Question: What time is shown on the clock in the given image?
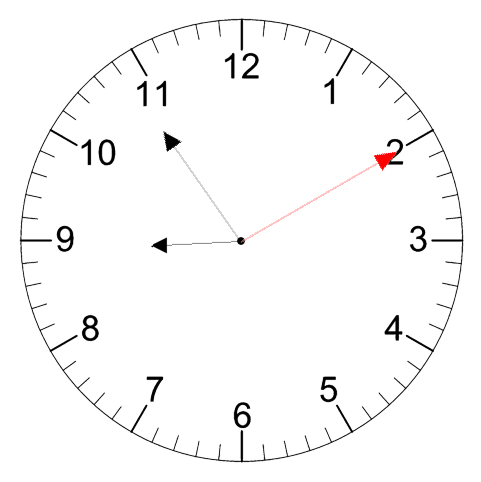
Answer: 08:54:10